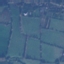
Land use / land cover class: Pasture